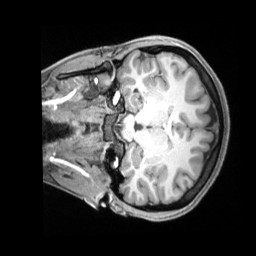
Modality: T1w
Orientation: coronal
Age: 22
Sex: female
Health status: ill
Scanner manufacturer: siemens
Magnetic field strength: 3 T
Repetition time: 2.2 s
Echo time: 0.00218 s